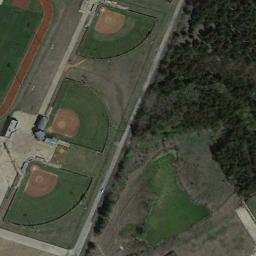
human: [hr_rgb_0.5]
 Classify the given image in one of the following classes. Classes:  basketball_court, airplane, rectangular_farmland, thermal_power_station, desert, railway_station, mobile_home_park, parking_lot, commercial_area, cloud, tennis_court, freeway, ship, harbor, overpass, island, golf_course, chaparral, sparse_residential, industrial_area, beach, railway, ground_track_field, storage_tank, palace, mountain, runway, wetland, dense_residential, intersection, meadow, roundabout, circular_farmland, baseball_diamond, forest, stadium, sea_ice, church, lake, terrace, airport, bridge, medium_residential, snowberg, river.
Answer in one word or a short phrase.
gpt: baseball_diamond